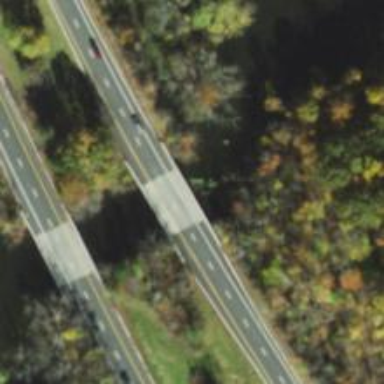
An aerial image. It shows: Motorway bridge.